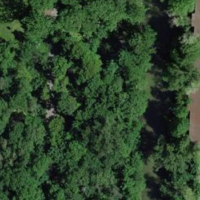
EUNIS habitat code: 53
Species observed at this site:
Adalia decempunctata
Peribatodes rhomboidaria
Mermitelocerus schmidtii
Idaea biselata
Halyzia sedecimguttata
Yponomeuta evonymella